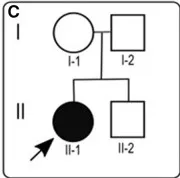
Sanger electropherograms of FBN1 gene in family members with blue vertical line indicating deletion of c.1211delC resulting in frameshift mutation in proband (II-1) and reference sequence along top.
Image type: pathology (giemsa)